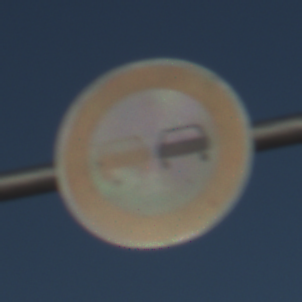
Verkehrszeichen: Ueberholverbot
Umgebung: Outdoor, Nature
Tageszeit: MorningAfternoon
Wetter: Clear
Licht: Natural
Jahreszeit: NotSpecified
Kontrast: HighContrast